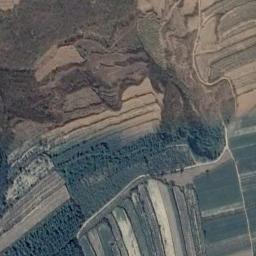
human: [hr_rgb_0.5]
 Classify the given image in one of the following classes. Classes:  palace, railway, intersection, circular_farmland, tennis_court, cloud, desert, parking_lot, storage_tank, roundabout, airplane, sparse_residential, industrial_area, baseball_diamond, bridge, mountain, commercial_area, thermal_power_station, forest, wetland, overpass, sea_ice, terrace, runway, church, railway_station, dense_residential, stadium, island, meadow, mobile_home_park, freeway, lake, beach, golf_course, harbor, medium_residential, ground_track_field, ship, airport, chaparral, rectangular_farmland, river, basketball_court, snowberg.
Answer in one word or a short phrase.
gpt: terrace